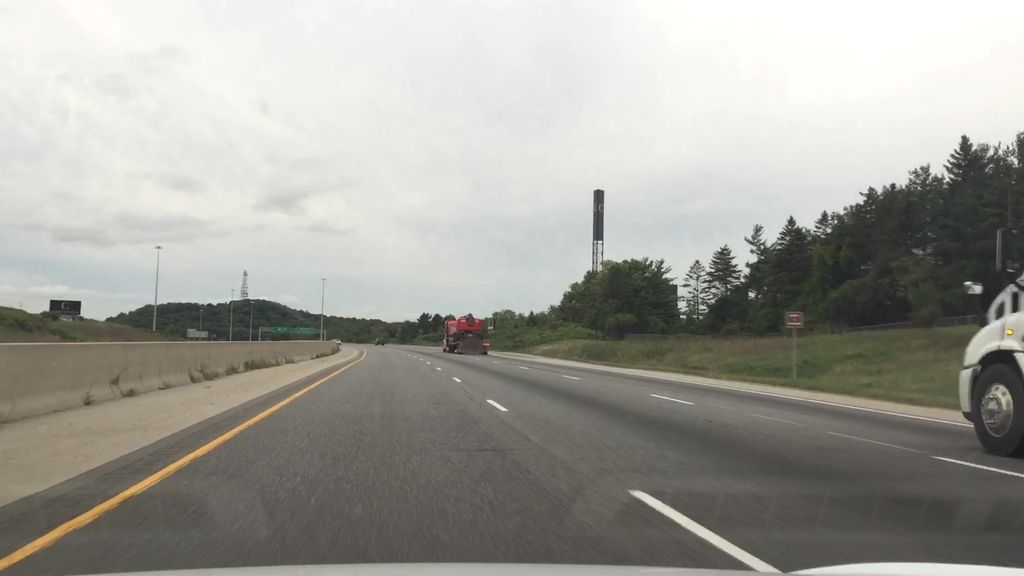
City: kitchener-waterloo